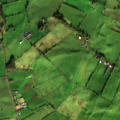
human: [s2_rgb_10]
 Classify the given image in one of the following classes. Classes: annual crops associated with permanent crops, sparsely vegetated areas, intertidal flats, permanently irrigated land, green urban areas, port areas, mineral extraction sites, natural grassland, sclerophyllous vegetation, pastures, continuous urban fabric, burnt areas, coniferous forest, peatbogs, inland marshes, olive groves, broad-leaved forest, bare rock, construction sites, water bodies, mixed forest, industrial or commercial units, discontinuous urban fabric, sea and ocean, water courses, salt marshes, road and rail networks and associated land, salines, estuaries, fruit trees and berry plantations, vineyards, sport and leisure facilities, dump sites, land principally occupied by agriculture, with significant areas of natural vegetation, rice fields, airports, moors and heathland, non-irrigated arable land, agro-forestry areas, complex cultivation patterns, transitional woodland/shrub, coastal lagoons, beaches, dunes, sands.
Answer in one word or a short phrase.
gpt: pastures